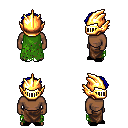
a pixel art fantasy rpg character, male body template, human, dark skin, green tattered cape, robe skirt, blue curly afro hairstyle, gold helm, black slippers, four views (front, back, left, right), 2x2 character sprite sheet, small pixel art, hard edges, no anti-aliasing